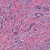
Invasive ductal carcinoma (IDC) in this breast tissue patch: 1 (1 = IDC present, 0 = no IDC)